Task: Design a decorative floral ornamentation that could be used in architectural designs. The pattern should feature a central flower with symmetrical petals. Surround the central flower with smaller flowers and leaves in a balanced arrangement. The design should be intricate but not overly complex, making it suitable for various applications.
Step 1094:
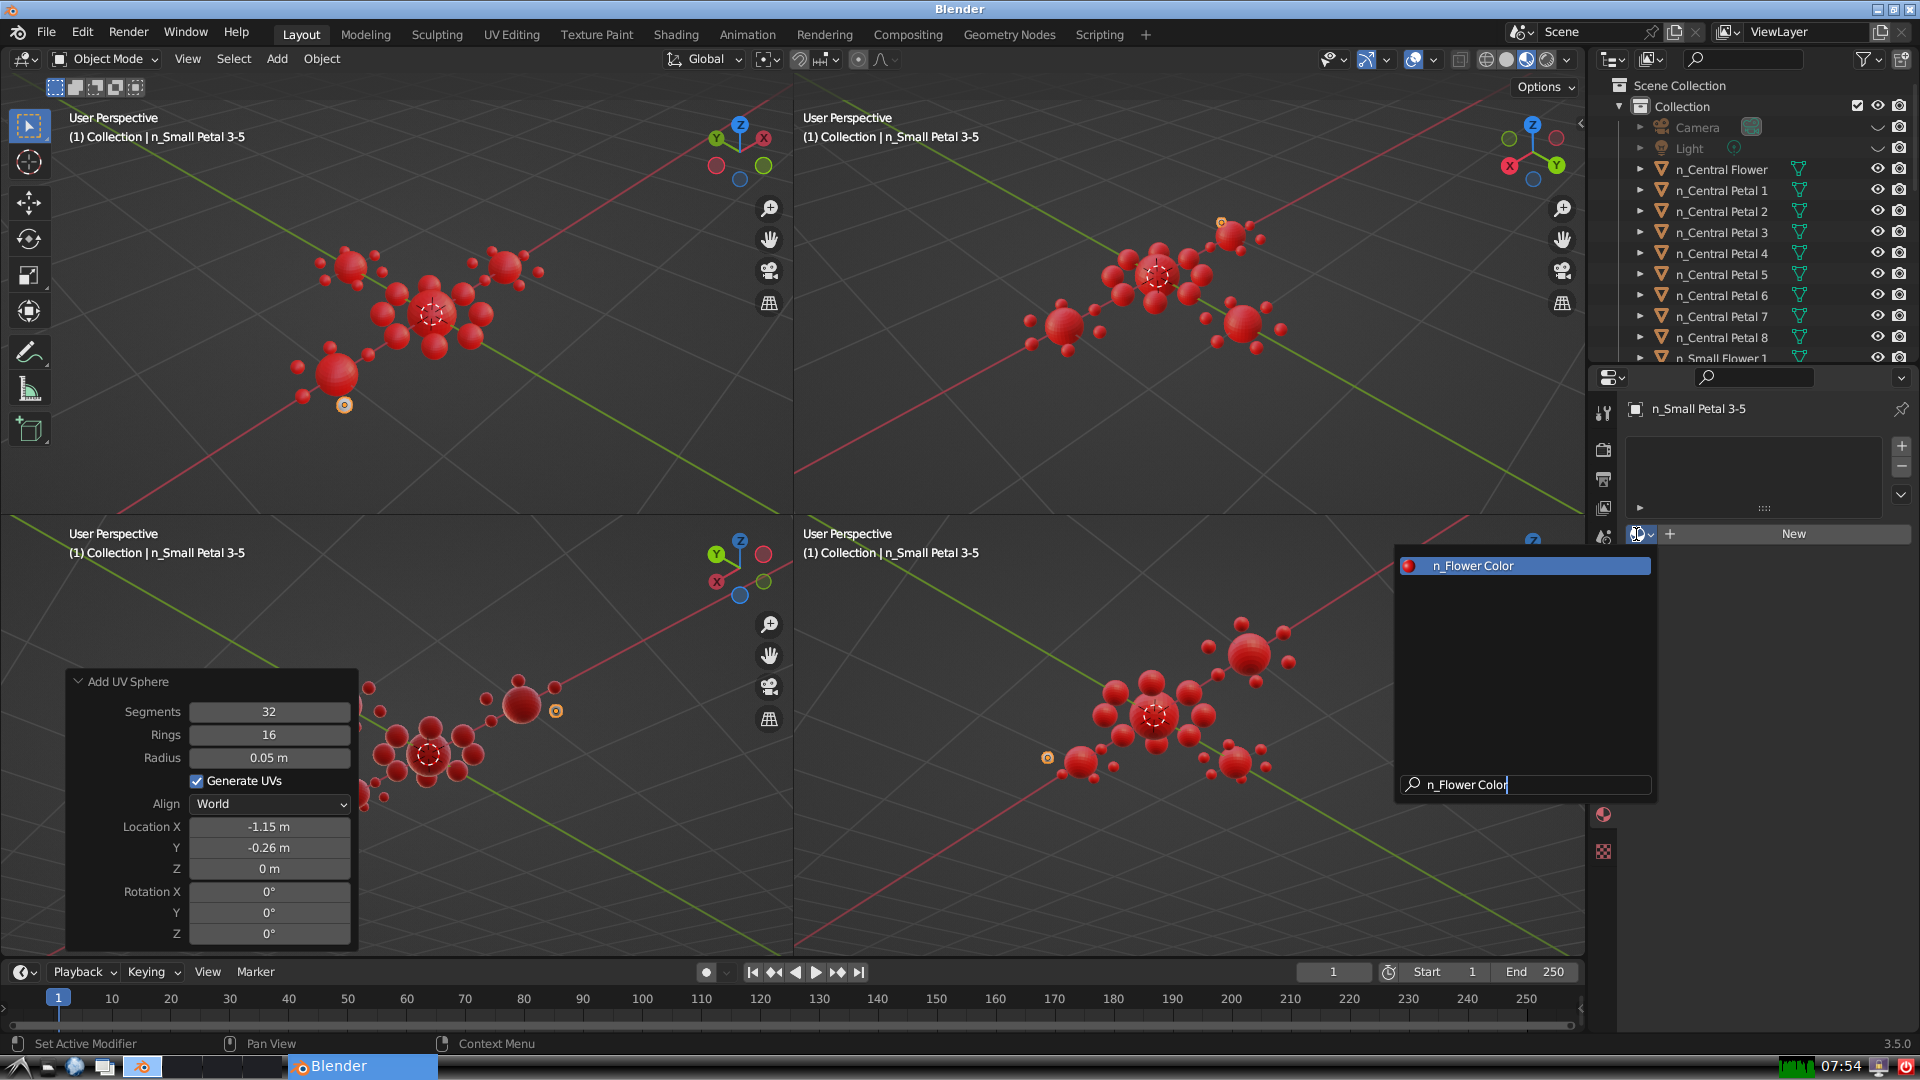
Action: {"key_press": ['Return']}